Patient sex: M
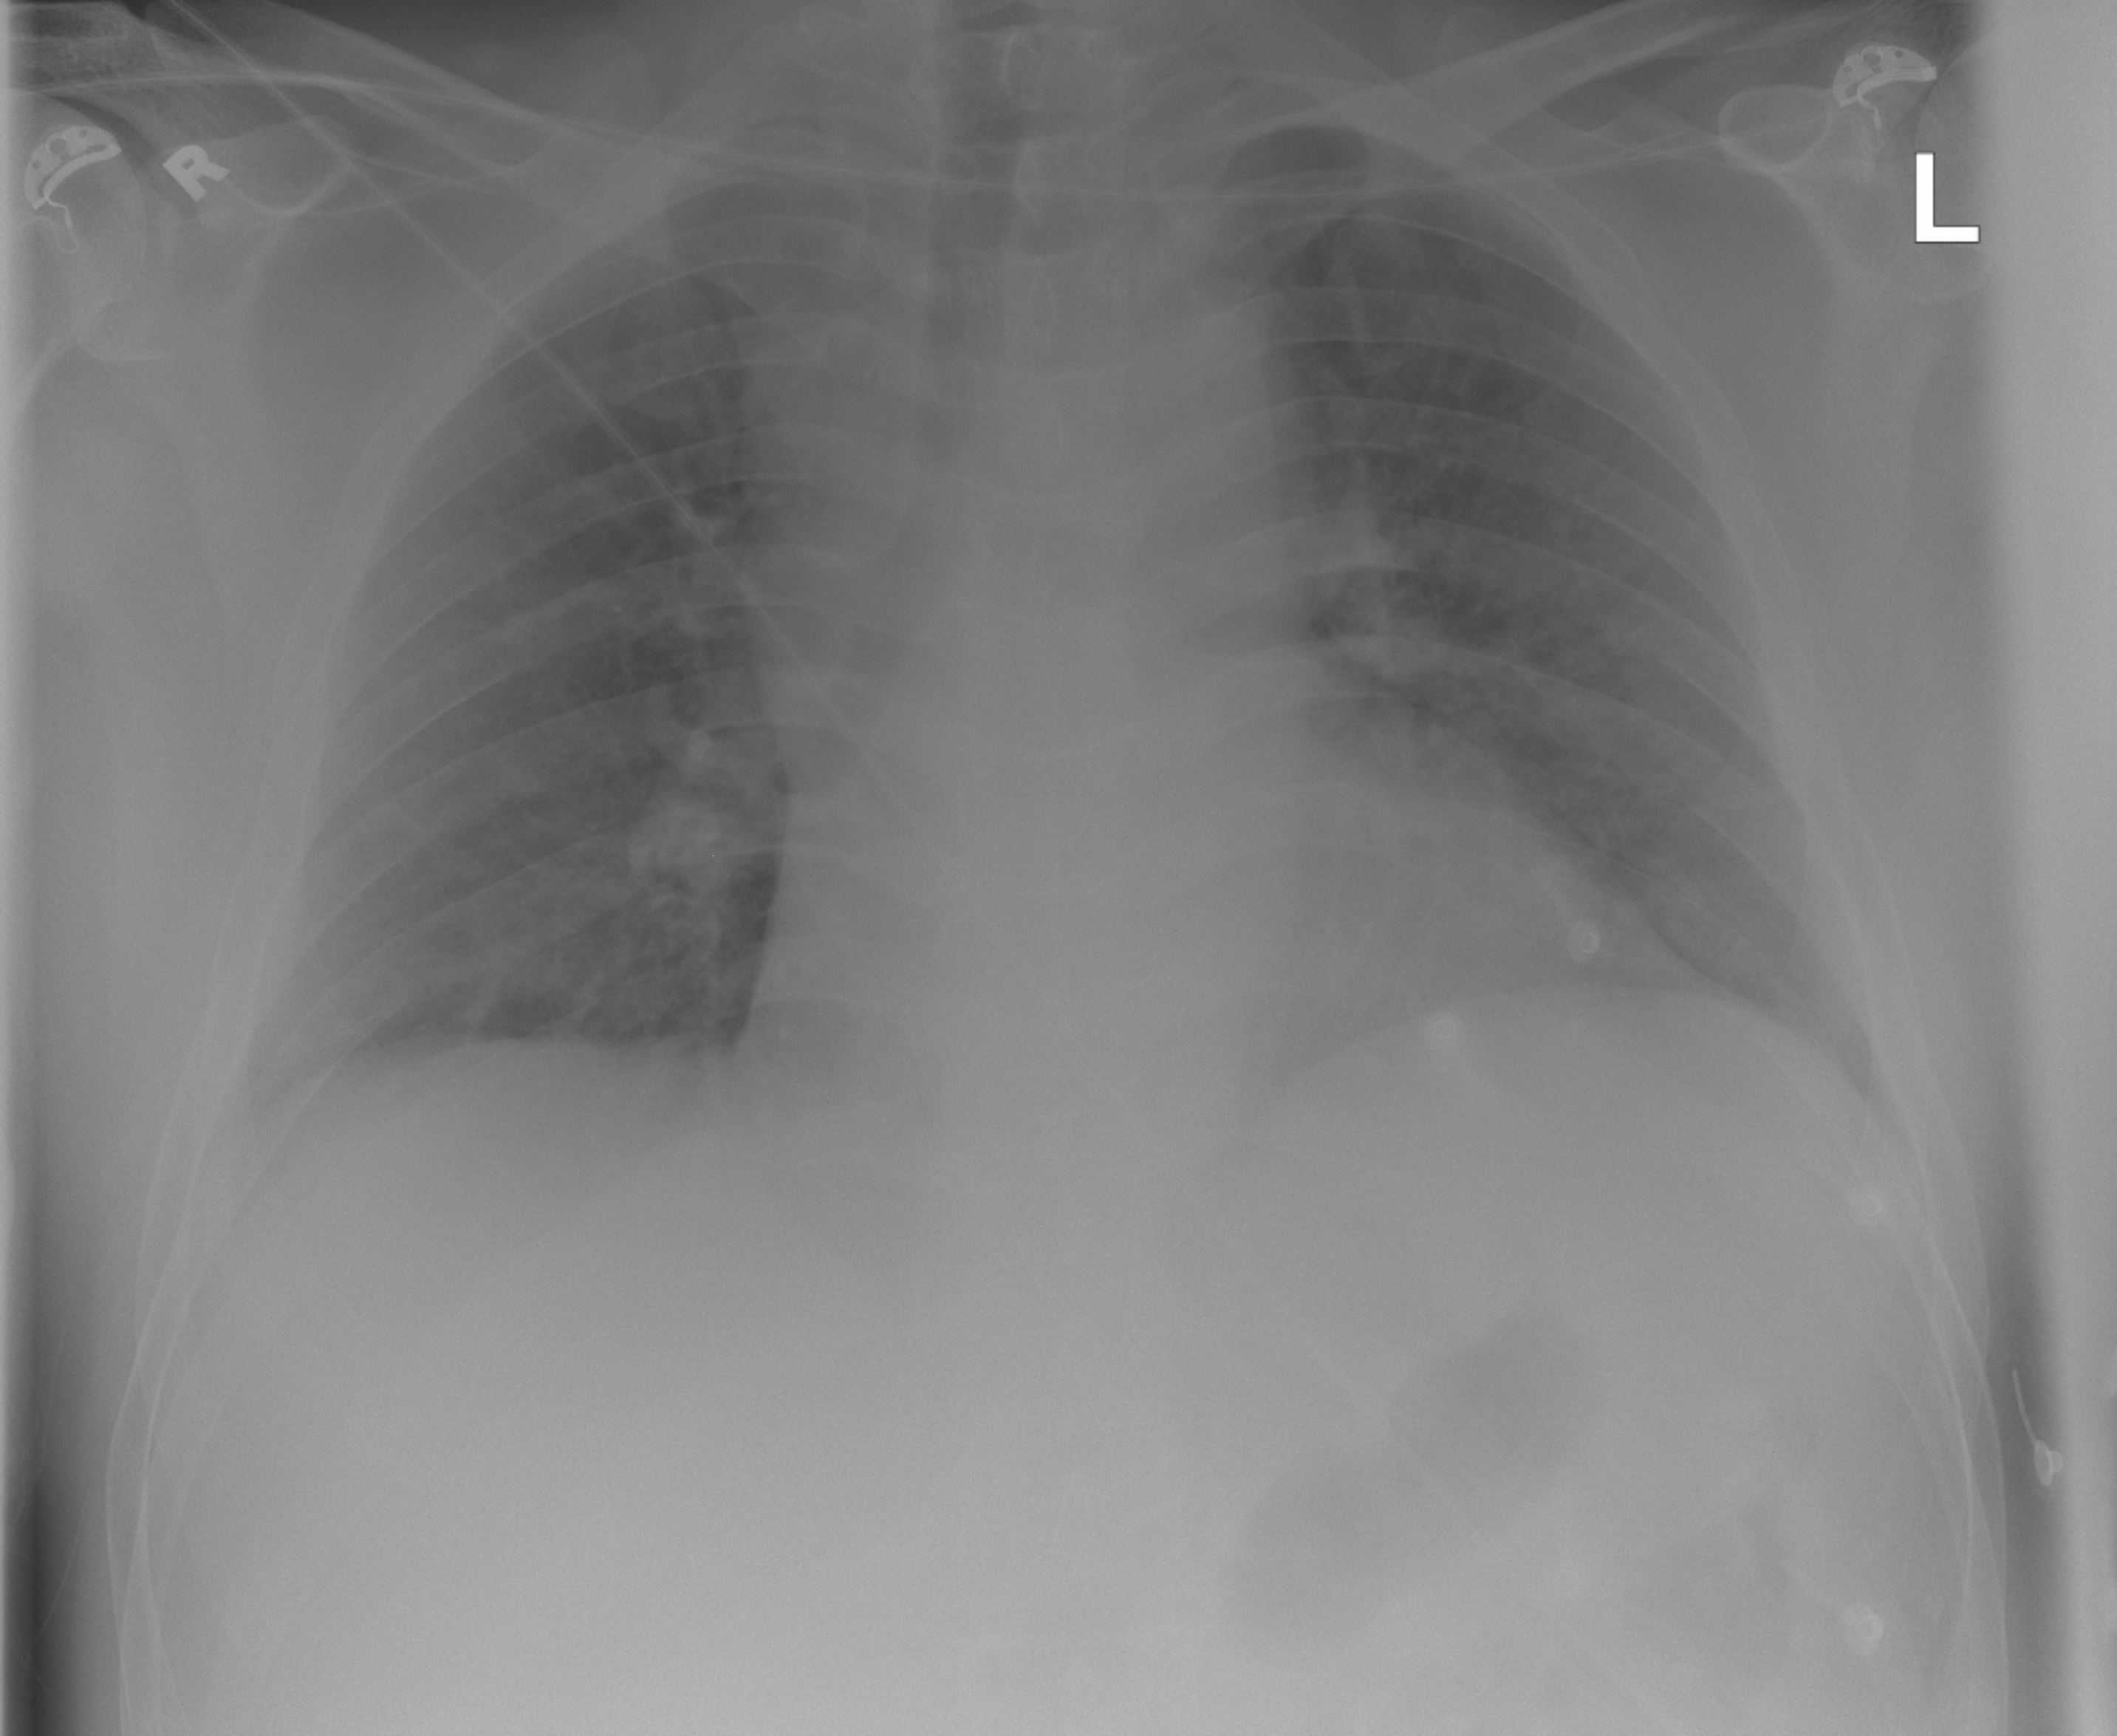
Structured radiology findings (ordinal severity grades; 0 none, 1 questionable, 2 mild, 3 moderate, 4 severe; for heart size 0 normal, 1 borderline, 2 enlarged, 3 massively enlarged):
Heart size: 2
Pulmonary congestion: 2
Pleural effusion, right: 0
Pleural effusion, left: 0
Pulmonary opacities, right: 0
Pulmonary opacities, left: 0
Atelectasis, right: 0
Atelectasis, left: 0